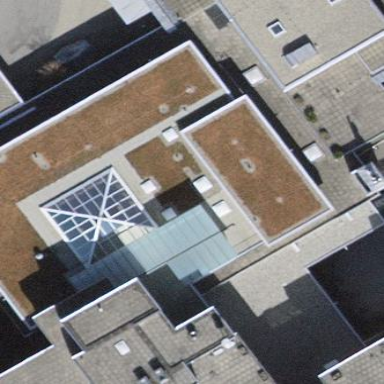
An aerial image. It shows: Hospital building.